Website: home-depot
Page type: orders-overview
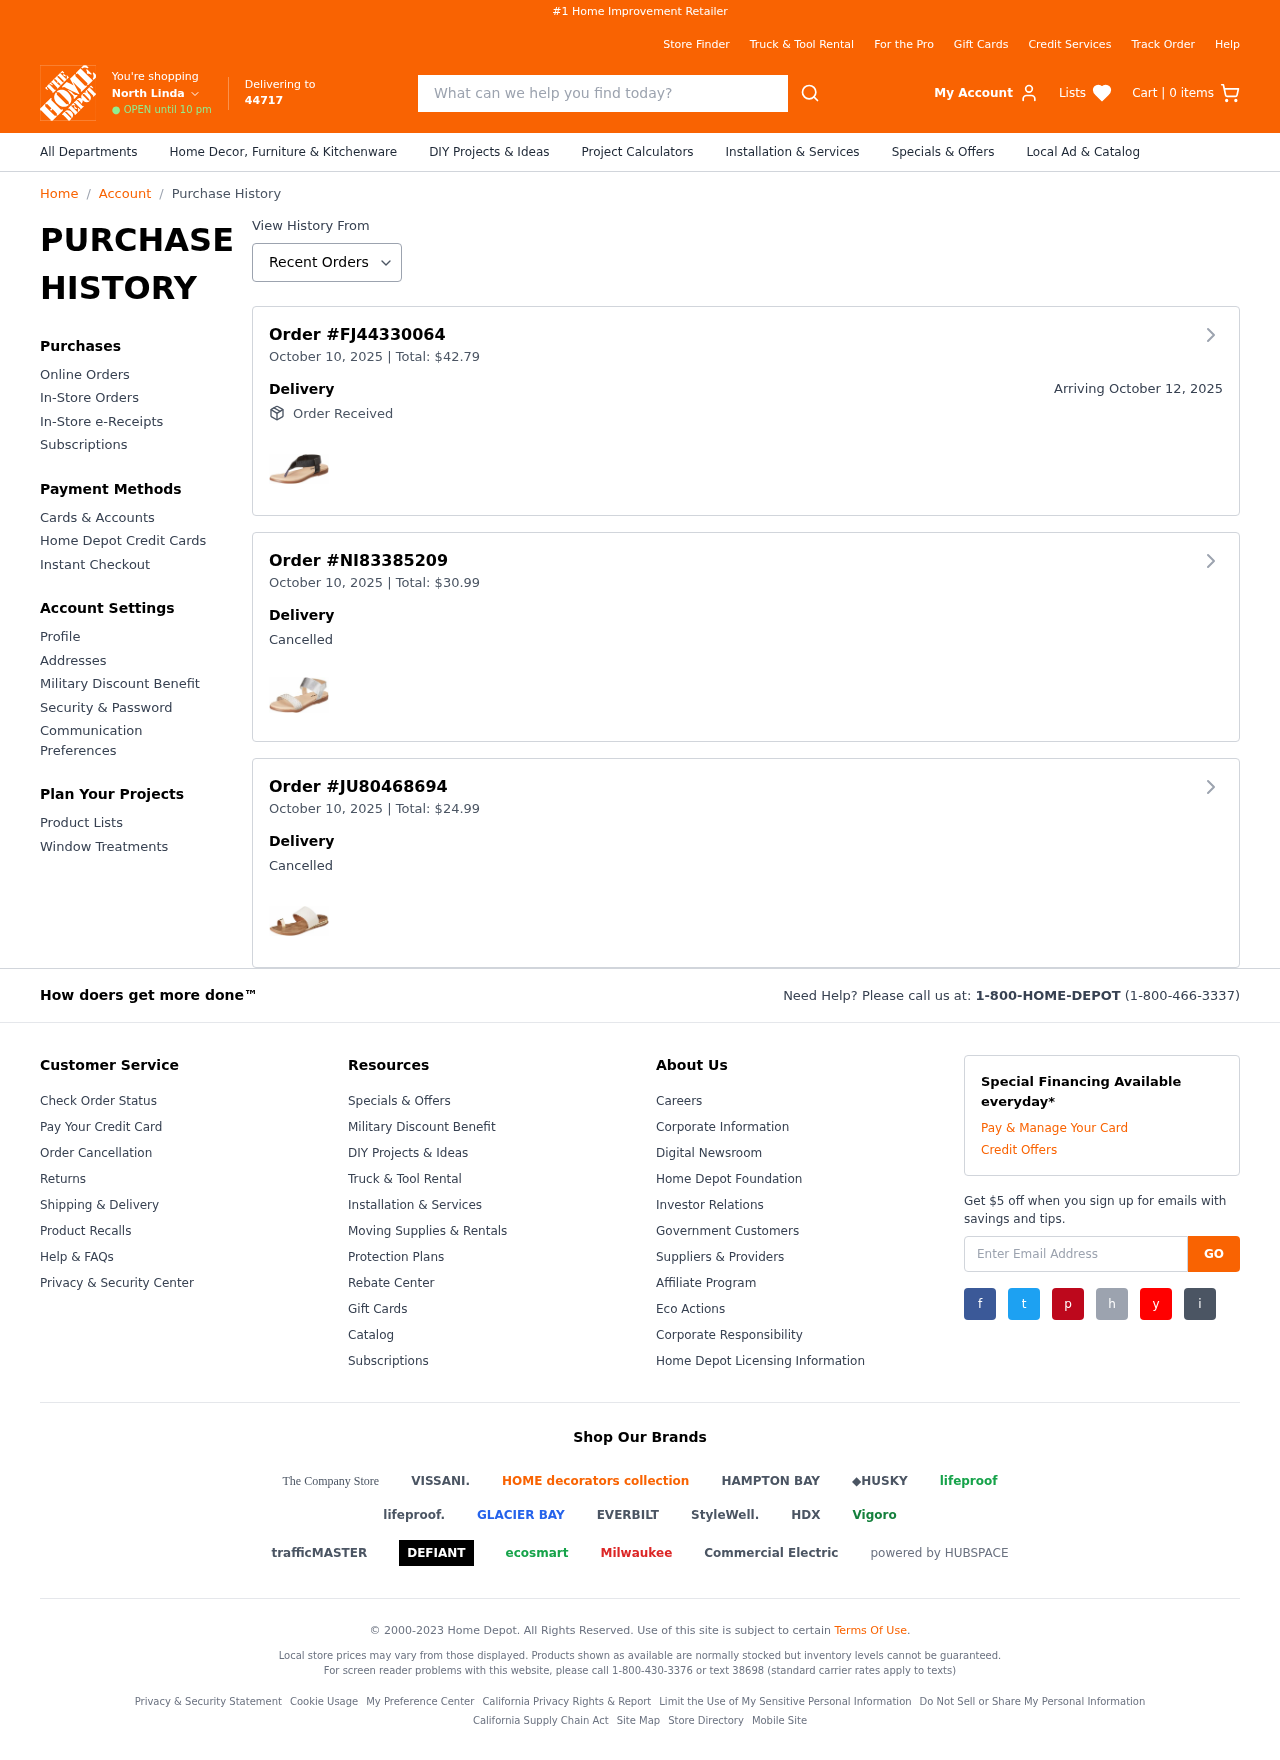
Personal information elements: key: PII_CITY
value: North Linda
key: PII_POSTCODE
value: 44717
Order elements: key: ORDER_NUM_ITEMS
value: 0
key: ORDER_ID
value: FJ44330064
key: ORDER_DATE
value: October 10, 2025
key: ORDER1_TOTAL
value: $42.79
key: ORDER_DELIVERY_DATE
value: October 12, 2025
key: ORDER2_ID
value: NI83385209
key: ORDER2_DATE
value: October 10, 2025
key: ORDER2_TOTAL
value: $30.99
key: ORDER3_ID
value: JU80468694
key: ORDER3_DATE
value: October 10, 2025
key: ORDER3_TOTAL
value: $24.99
Search elements: key: HEADER_SEARCH
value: What can we help you find today?